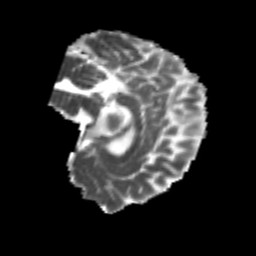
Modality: MD
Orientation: sagittal
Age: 25
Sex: male
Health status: healthy
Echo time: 0.074 s